Question: I am trying to implement a class in a class in JAVA, like this
'''
package test;
import java.awt.event.*;
import javax.swing.*;
/**
*
* @author jackandjill
*/
public class Summingup extends JFrame {
/**
* Creates new form Summingup
*/
public Summingup() {
initComponents();
}
/**
* This method is called from within the constructor to initialize the form.
* WARNING: Do NOT modify this code. The content of this method is always
* regenerated by the Form Editor.
*/
@SuppressWarnings("unchecked")
// <editor-fold defaultstate="collapsed" desc="Generated Code">
private void initComponents() {
jPanel1 = new javax.swing.JPanel();
jLabel1 = new javax.swing.JLabel();
jLabel2 = new javax.swing.JLabel();
input1_tb = new javax.swing.JTextField();
calculate_btn = new javax.swing.JButton();
result_lbl = new javax.swing.JLabel();
input2_tb = new javax.swing.JTextField();
setDefaultCloseOperation(javax.swing.WindowConstants.EXIT_ON_CLOSE);
jLabel1.setText("Input 1");
jLabel2.setText("Input 2");
calculate_btn.setText("SUM");
result_lbl.setText("RESULT DISPLAYED HERE!");
javax.swing.GroupLayout jPanel1Layout = new javax.swing.GroupLayout(jPanel1);
jPanel1.setLayout(jPanel1Layout);
jPanel1Layout.setHorizontalGroup(
jPanel1Layout.createParallelGroup(javax.swing.GroupLayout.Alignment.LEADING)
.addGroup(jPanel1Layout.createSequentialGroup()
.addContainerGap()
.addGroup(jPanel1Layout.createParallelGroup(javax.swing.GroupLayout.Alignment.LEADING, false)
.addGroup(jPanel1Layout.createSequentialGroup()
.addComponent(jLabel1)
.addGap(18, 18, 18)
.addComponent(input1_tb))
.addGroup(jPanel1Layout.createSequentialGroup()
.addComponent(jLabel2)
.addGroup(jPanel1Layout.createParallelGroup(javax.swing.GroupLayout.Alignment.LEADING)
.addGroup(jPanel1Layout.createSequentialGroup()
.addGap(18, 18, 18)
.addComponent(result_lbl))
.addGroup(jPanel1Layout.createSequentialGroup()
.addGap(18, 18, 18)
.addComponent(input2_tb)))))
.addPreferredGap(javax.swing.LayoutStyle.ComponentPlacement.RELATED)
.addComponent(calculate_btn)
.addContainerGap())
);
jPanel1Layout.setVerticalGroup(
jPanel1Layout.createParallelGroup(javax.swing.GroupLayout.Alignment.LEADING)
.addGroup(jPanel1Layout.createSequentialGroup()
.addContainerGap()
.addGroup(jPanel1Layout.createParallelGroup(javax.swing.GroupLayout.Alignment.LEADING, false)
.addGroup(jPanel1Layout.createSequentialGroup()
.addGap(1, 1, 1)
.addComponent(calculate_btn, javax.swing.GroupLayout.DEFAULT_SIZE, javax.swing.GroupLayout.DEFAULT_SIZE, Short.MAX_VALUE))
.addGroup(jPanel1Layout.createSequentialGroup()
.addGroup(jPanel1Layout.createParallelGroup(javax.swing.GroupLayout.Alignment.BASELINE)
.addComponent(jLabel1)
.addComponent(input1_tb, javax.swing.GroupLayout.PREFERRED_SIZE, javax.swing.GroupLayout.DEFAULT_SIZE, javax.swing.GroupLayout.PREFERRED_SIZE))
.addPreferredGap(javax.swing.LayoutStyle.ComponentPlacement.UNRELATED)
.addGroup(jPanel1Layout.createParallelGroup(javax.swing.GroupLayout.Alignment.BASELINE)
.addComponent(jLabel2)
.addComponent(input2_tb, javax.swing.GroupLayout.PREFERRED_SIZE, javax.swing.GroupLayout.DEFAULT_SIZE, javax.swing.GroupLayout.PREFERRED_SIZE))))
.addPreferredGap(javax.swing.LayoutStyle.ComponentPlacement.RELATED, 20, Short.MAX_VALUE)
.addComponent(result_lbl)
.addContainerGap())
);
javax.swing.GroupLayout layout = new javax.swing.GroupLayout(getContentPane());
getContentPane().setLayout(layout);
layout.setHorizontalGroup(
layout.createParallelGroup(javax.swing.GroupLayout.Alignment.LEADING)
.addGroup(layout.createSequentialGroup()
.addContainerGap()
.addComponent(jPanel1, javax.swing.GroupLayout.PREFERRED_SIZE, javax.swing.GroupLayout.DEFAULT_SIZE, javax.swing.GroupLayout.PREFERRED_SIZE)
.addContainerGap(javax.swing.GroupLayout.DEFAULT_SIZE, Short.MAX_VALUE))
);
layout.setVerticalGroup(
layout.createParallelGroup(javax.swing.GroupLayout.Alignment.LEADING)
.addGroup(layout.createSequentialGroup()
.addContainerGap()
.addComponent(jPanel1, javax.swing.GroupLayout.PREFERRED_SIZE, javax.swing.GroupLayout.DEFAULT_SIZE, javax.swing.GroupLayout.PREFERRED_SIZE)
.addContainerGap(javax.swing.GroupLayout.DEFAULT_SIZE, Short.MAX_VALUE))
);
pack();
}// </editor-fold>
/**
* @param args the command line arguments
*/
public static void main(String args[]) {
/*
* Set the Nimbus look and feel
*/
//<editor-fold defaultstate="collapsed" desc=" Look and feel setting code (optional) ">
/*
* If Nimbus (introduced in Java SE 6) is not available, stay with the
* default look and feel. For details see
* http://download.oracle.com/javase/tutorial/uiswing/lookandfeel/plaf.html
*/
try {
for (javax.swing.UIManager.LookAndFeelInfo info : javax.swing.UIManager.getInstalledLookAndFeels()) {
if ("Nimbus".equals(info.getName())) {
javax.swing.UIManager.setLookAndFeel(info.getClassName());
break;
}
}
} catch (ClassNotFoundException ex) {
java.util.logging.Logger.getLogger(Summingup.class.getName()).log(java.util.logging.Level.SEVERE, null, ex);
} catch (InstantiationException ex) {
java.util.logging.Logger.getLogger(Summingup.class.getName()).log(java.util.logging.Level.SEVERE, null, ex);
} catch (IllegalAccessException ex) {
java.util.logging.Logger.getLogger(Summingup.class.getName()).log(java.util.logging.Level.SEVERE, null, ex);
} catch (javax.swing.UnsupportedLookAndFeelException ex) {
java.util.logging.Logger.getLogger(Summingup.class.getName()).log(java.util.logging.Level.SEVERE, null, ex);
}
//</editor-fold>
/*
* Create and display the form
*/
java.awt.EventQueue.invokeLater(new Runnable() {
public void run() {
new Summingup().setVisible(true);
}
});
}
// Variables declaration - do not modify
private javax.swing.JButton calculate_btn;
private javax.swing.JTextField input1_tb;
private javax.swing.JTextField input2_tb;
private javax.swing.JLabel jLabel1;
private javax.swing.JLabel jLabel2;
private javax.swing.JPanel jPanel1;
private javax.swing.JLabel result_lbl;
// End of variables declaration
}
class InvalidValueException implements ActionListener
{
public void actionPerformed(ActionEvent ae)
{
try
{
if(ae.getSource() ==calculate_btn)
{
String input_1 = input1_tb.getText();
String input_2 = input2_tb.getText();
checkBlanklnput(input_1,input_2);
validateInput(Integer.parseInt(input_1),Integer.parseInt(input_2));
result_lbl.setText(calculate(Integer.parseInt(input_1),Integer.parseInt(input_2)));
}
}
catch (NumberFormatException excep)
{
result_lbl.setText("Invalid number");
}
catch (InvalidInputException excep)
{
result_lbl.setText(excep.getMessage());
}
catch (BlankInputException excep)
{
result_lbl.setText(excep.getMessage());
}
}
public void checkBlanklnput(String input1,String input2) throws BlanklnputException
{
if (input1.length() == 0 ||input2.length() == 0) throw new BlanklnputException();
}
public void validateInput(int input1 , int input2) throws InvalidInputException
{
if (input1 + input2 > 100 )
throw new InvalidInputException();
}
public String calculate(int input1, int input2)
{
String res = "";
while (true)
{
res = Integer.toString(input1 + input2);
break;
}
return res;
}
}
class InvalidInputException extends Exception {
public InvalidInputException() {
super("Invalid number");
}
}
class BlankInputException extends Exception {
public BlankInputException() {
super("Input cannot be blank");
}
}
'''
So this class is also throwing lot of exceptions and catching them. But the only problem is the JForm controls are not being recognised in the class.
Not sure how to open those controls to this class.
Another issue that I am facing is my validateInput is checking for maximum sum but I want to check for IF any alphabets other than numbers are entered in the textboxes.
This is what my GUI looks like

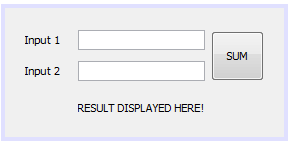
Answer: You might compare your implementation to the working example shown <URL>. It uses 'JFormattedTextField' to enforce numeric input, as well as a 'PropertyChangeListener' & 'FocusListener' to update the sum.

As an aside, you should study <URL>.
Addendum: 'BlankInputException' was misspelled, and your (oddly named) 'ActionListener' was unused. You should be able to initialize it using a custom code property.
'''
calculate_btn.addActionListener(new InvalidValueException());
'''